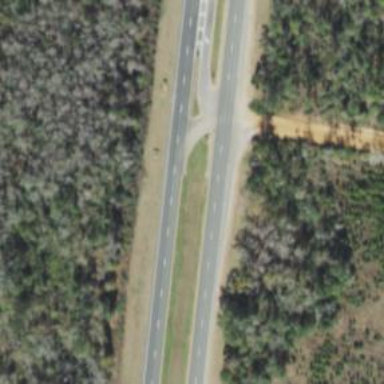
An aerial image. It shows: Trunk link highway.